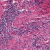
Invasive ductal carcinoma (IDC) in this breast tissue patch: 0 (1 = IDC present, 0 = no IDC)